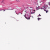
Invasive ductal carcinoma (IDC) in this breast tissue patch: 0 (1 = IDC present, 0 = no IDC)